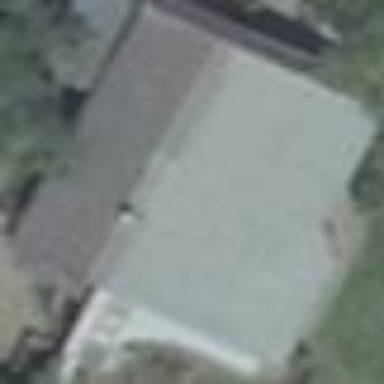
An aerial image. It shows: Gabled garage building with grey roof.